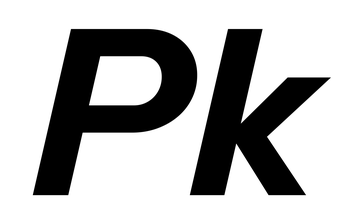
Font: InstrumentSans-Italic_Bold_Italic